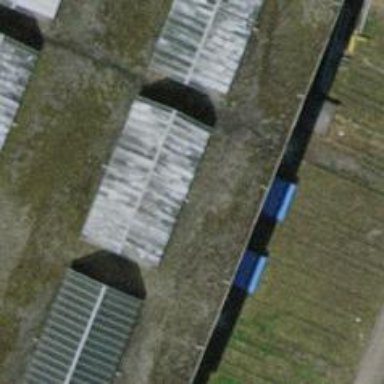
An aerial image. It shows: Single track railway in yard.